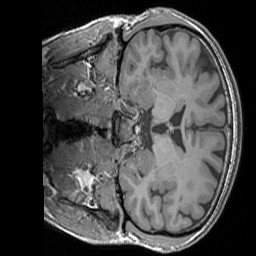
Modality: T1w
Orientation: coronal
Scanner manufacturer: siemens
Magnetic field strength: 3 T
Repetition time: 1.83 s
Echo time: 0.00303 s